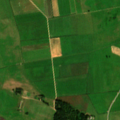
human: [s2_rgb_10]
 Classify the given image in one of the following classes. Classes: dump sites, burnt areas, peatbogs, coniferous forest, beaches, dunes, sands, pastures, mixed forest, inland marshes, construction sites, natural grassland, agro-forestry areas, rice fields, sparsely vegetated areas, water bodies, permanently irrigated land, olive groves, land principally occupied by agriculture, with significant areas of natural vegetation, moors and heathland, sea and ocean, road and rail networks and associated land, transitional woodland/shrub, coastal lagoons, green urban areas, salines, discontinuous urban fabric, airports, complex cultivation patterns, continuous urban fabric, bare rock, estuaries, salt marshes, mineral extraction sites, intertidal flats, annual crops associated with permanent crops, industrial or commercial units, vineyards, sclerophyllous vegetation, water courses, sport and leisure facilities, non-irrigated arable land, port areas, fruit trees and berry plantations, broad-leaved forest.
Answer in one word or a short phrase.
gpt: discontinuous urban fabric, non-irrigated arable land, pastures, mixed forest